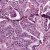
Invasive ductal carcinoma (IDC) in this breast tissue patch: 1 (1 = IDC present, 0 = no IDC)